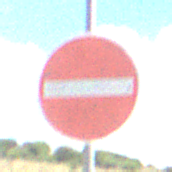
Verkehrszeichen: VerbotDerEinfahrt
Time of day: Midday
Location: Outdoor (Nature)
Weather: PartlyCloudy
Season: NotSpecified
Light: Natural